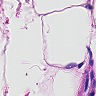
Metastatic tissue present: no